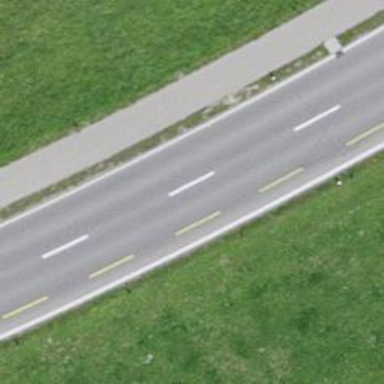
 featuring designated cycle lane on the left."